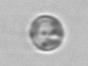
Label: Thalassiosira